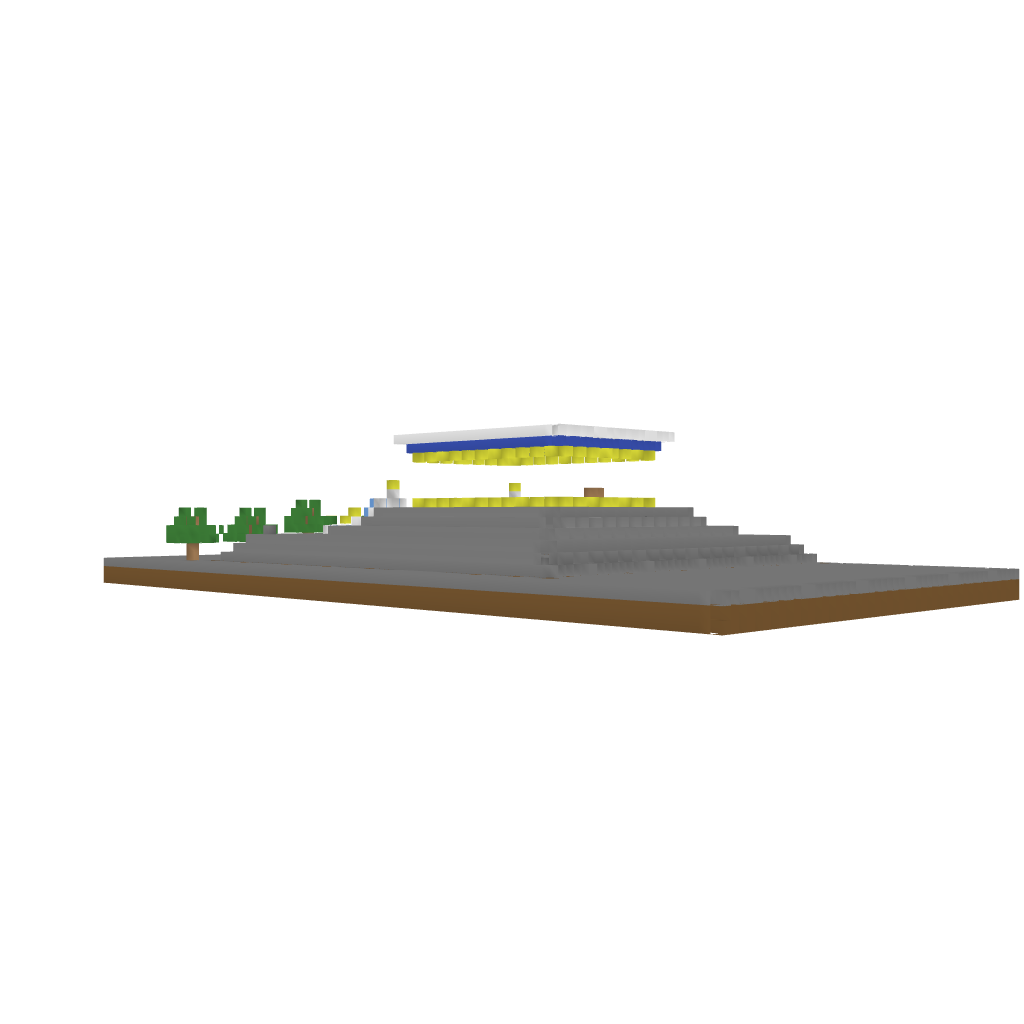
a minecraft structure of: greek temple bad low quality